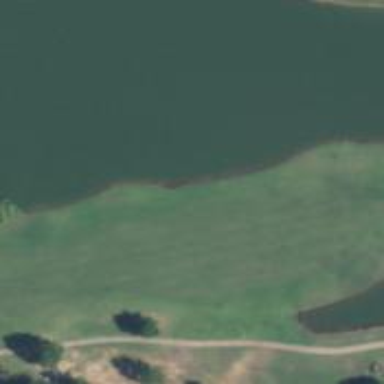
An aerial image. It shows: Golf hole.